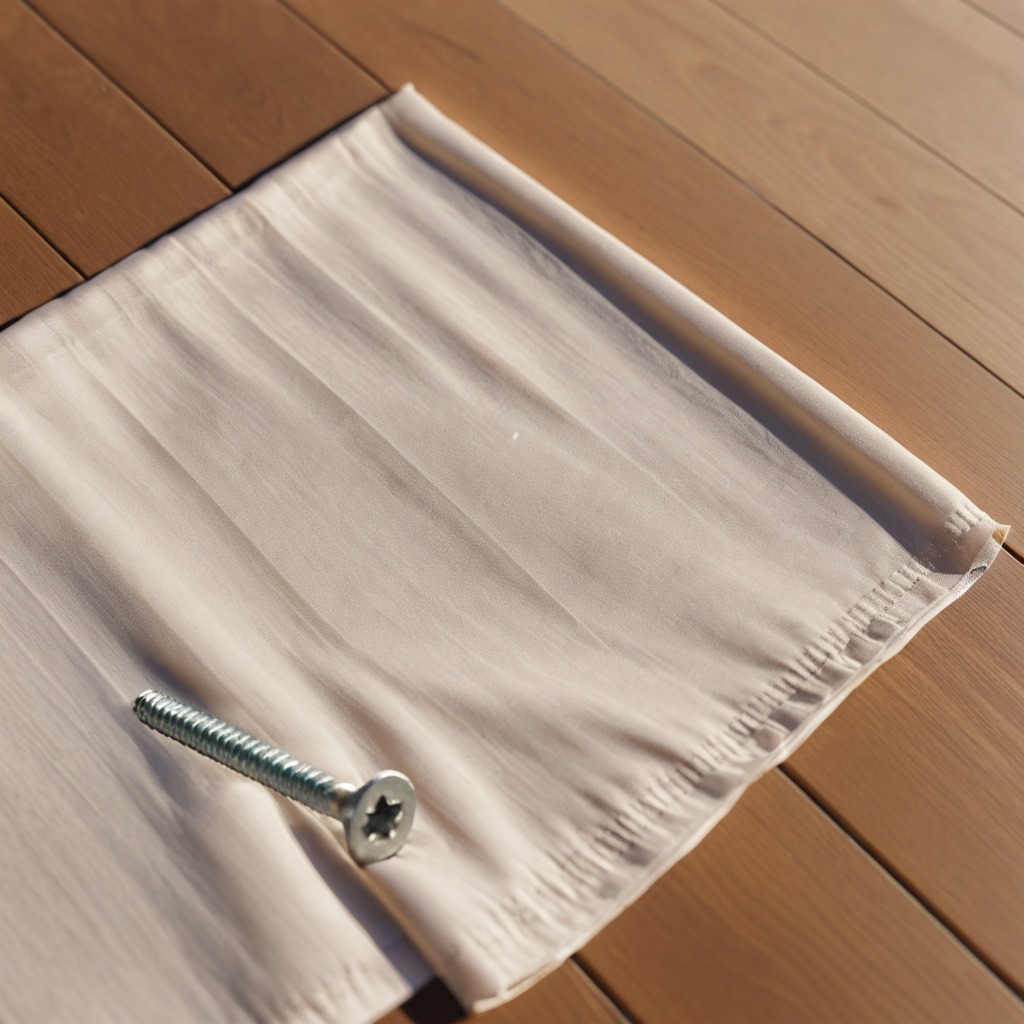
A metal screw lies on the wooden table in the outdoor workshop during daytime bright natural light soft shadows worn but beneath the cloth.